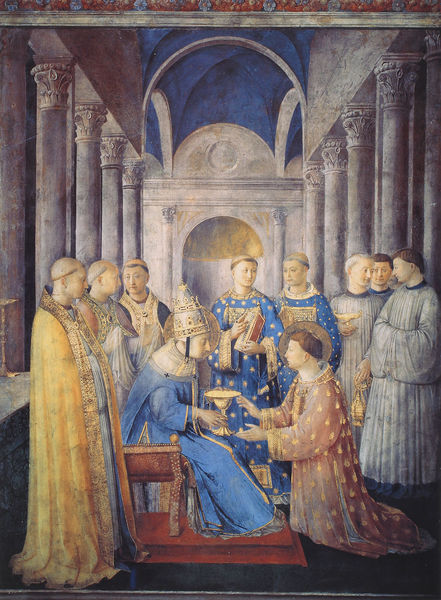
Titel: Freskenzyklus der Cappella Niccolina: Darstellung von Szenen aus dem Leben der Erzdiakone Stephanus und Laurentius
Künstler: Fra Angelico
Standort: Rom, Città del Vaticano, Palazzi Vaticani, Cappella Niccolina (EU - I - Latium)
Schlagwörter: blau, gemälde, menschen, grau, raum, stuhl, säulen, rot, stehen, kirche, gold, kelch, personen, kreis, papst, thron, bögen, buch, glatzen, sterne, knien, kapitelle, heiliger, mönche, tiara, fresko, chormantel